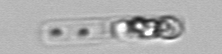
Label: Guinardia_delicatula_TAG_internal_parasite